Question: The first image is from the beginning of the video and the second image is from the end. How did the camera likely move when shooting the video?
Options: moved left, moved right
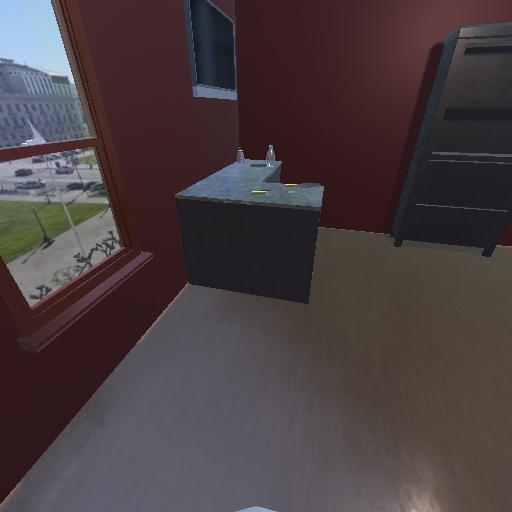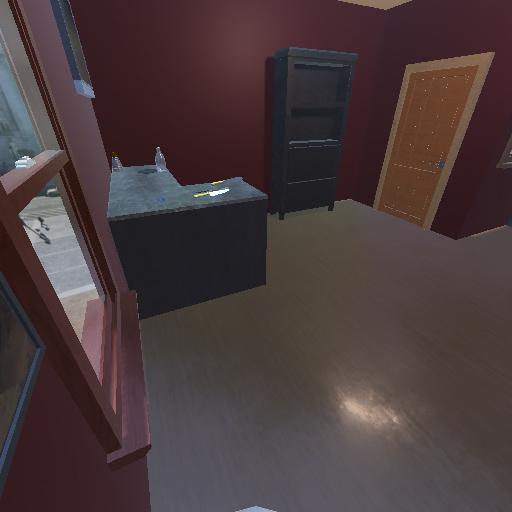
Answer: moved left